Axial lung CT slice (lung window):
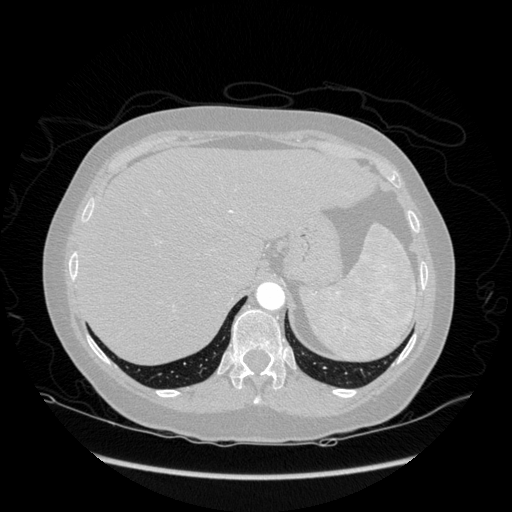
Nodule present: no